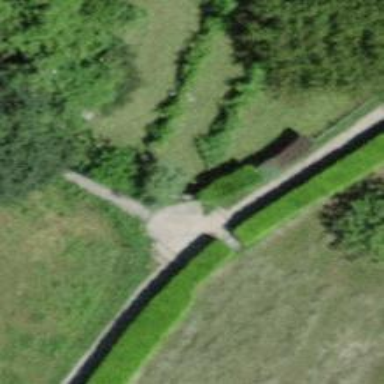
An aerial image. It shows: Set of concrete steps.